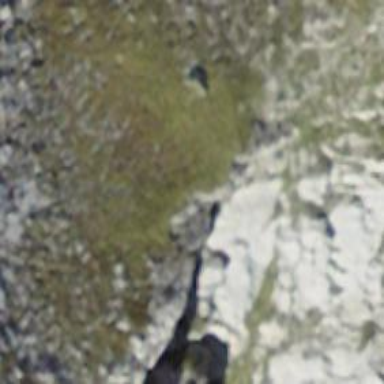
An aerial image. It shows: Natural cliff.